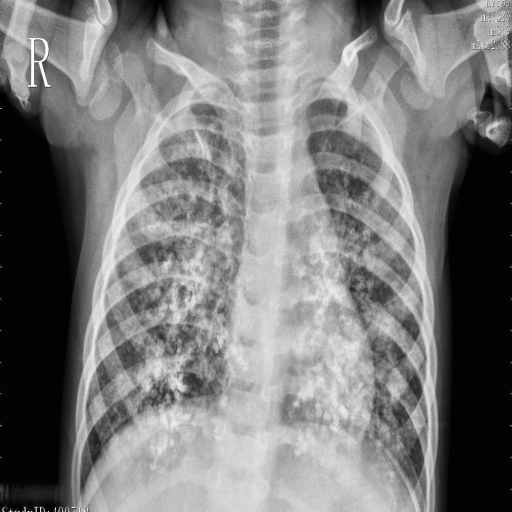
Finding: PNEUMONIA